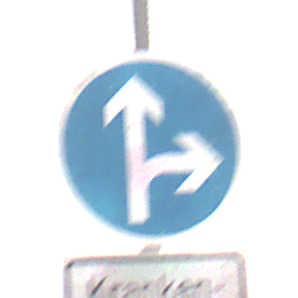
Verkehrszeichen: VorgeschriebeneFahrtrichtungGeradeausOderRechts
Zusatzzeichen unten: BesondereFahrzeugeUndTransportgueter4
Umgebung: Outdoor, Nature
Tageszeit: MorningAfternoon
Wetter: Overcast
Licht: Natural
Jahreszeit: NotSpecified
Kontrast: LowContrast